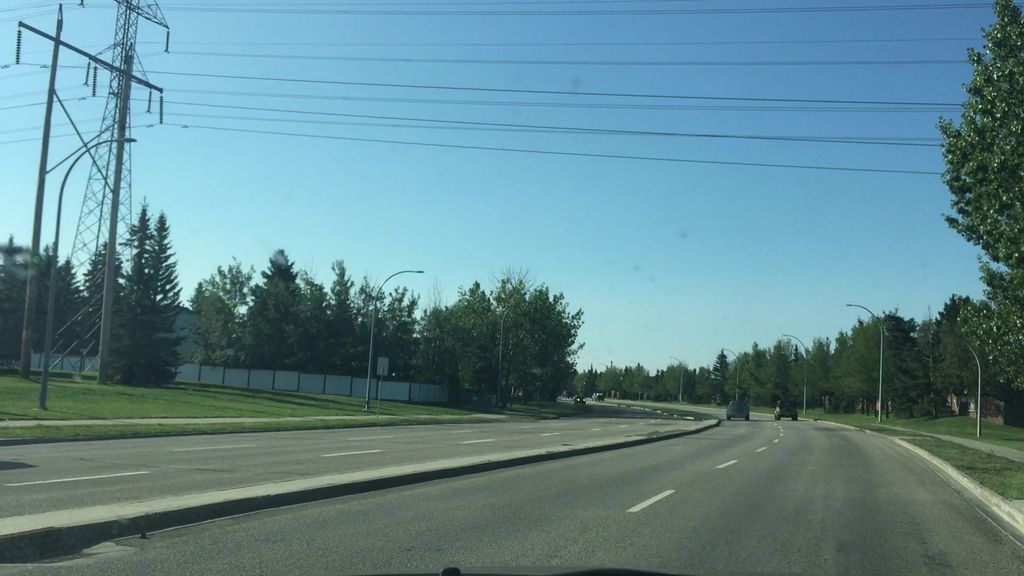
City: edmonton